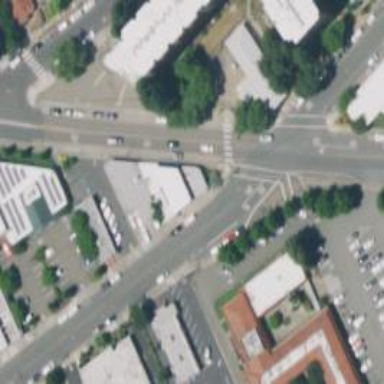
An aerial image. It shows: Marked road crossing.